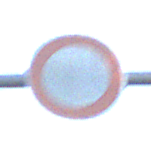
Verkehrszeichen: VerbotFahrzeugeAllerArt
Umgebung: Outdoor, Nature
Tageszeit: MorningAfternoon
Wetter: PartlyCloudy
Licht: Natural
Jahreszeit: NotSpecified
Kontrast: MediumContrast